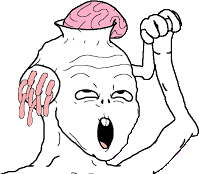
Label: 5_Brainlet